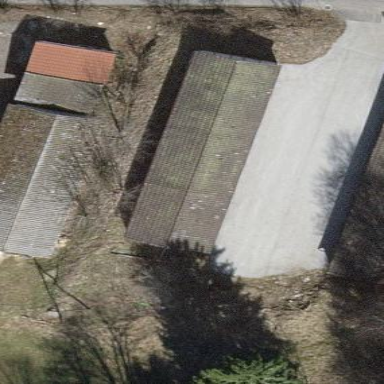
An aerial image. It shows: Area designated for garages.